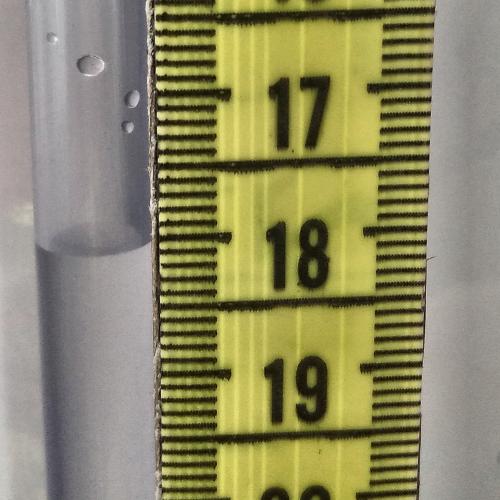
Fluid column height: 18.0 cm